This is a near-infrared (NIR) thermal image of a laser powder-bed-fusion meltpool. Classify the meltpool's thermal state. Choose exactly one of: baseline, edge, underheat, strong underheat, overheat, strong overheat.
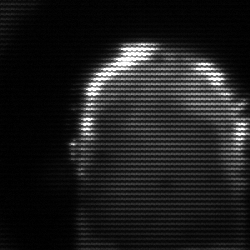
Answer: baseline